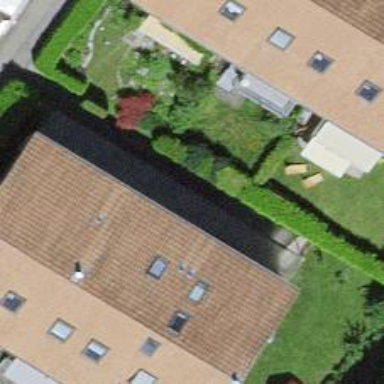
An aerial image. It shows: House with gabled roof that runs across the building.